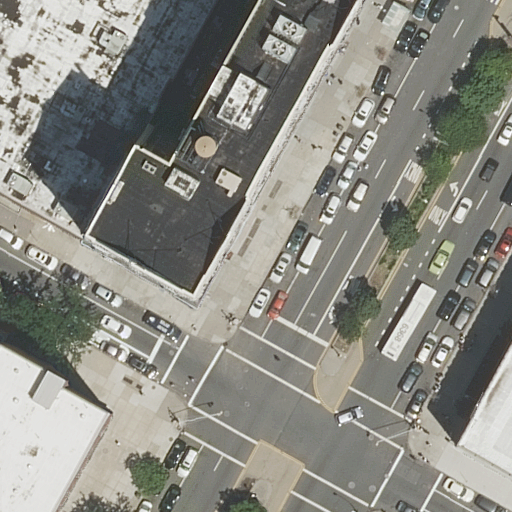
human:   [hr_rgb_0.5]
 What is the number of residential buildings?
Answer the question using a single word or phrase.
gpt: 4

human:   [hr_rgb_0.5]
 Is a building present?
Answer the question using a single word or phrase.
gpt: yes

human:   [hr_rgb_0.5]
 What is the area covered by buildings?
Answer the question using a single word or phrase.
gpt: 3559m2

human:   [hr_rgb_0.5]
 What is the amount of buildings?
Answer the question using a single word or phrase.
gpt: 4

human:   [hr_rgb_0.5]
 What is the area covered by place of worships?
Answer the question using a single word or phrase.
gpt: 144m2

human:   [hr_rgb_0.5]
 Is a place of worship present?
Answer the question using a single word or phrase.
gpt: yes

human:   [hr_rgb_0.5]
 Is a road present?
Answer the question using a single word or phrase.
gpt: yes

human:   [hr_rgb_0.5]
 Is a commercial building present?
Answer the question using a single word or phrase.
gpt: no

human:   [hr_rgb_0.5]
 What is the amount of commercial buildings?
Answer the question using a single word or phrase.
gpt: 0

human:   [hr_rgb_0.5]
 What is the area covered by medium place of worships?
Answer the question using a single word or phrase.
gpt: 144m2

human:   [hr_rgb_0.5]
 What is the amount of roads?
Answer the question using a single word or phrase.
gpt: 6

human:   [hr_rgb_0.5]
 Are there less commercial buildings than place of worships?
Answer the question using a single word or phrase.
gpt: yes

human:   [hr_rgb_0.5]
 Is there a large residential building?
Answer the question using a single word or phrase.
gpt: yes

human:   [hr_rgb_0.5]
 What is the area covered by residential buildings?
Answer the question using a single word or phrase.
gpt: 3559m2

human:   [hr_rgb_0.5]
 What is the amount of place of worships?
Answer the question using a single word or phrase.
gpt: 1

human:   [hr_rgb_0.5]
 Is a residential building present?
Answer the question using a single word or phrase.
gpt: yes

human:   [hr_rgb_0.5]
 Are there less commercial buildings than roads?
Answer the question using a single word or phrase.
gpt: yes

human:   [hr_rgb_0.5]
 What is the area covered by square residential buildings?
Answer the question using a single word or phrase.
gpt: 0m2

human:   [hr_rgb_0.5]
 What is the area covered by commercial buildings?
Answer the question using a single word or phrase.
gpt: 0m2

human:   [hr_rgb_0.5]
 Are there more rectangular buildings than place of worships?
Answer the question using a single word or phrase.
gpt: yes

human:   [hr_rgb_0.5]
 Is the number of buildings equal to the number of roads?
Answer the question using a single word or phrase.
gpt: no

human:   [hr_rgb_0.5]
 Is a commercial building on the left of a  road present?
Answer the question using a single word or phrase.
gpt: no

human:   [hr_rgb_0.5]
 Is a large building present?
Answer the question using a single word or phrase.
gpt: yes

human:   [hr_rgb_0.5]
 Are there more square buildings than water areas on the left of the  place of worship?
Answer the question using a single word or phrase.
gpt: no

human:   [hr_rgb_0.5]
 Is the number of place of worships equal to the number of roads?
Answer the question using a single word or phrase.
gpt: no

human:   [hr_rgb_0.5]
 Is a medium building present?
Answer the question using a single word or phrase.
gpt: yes

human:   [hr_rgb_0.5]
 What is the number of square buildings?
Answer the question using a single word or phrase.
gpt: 0

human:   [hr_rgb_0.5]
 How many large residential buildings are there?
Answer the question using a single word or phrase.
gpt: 2

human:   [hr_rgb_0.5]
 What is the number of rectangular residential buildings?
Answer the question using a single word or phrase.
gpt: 3

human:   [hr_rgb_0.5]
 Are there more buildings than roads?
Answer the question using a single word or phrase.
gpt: no

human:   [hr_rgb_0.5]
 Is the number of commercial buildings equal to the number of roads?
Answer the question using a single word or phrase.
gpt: no

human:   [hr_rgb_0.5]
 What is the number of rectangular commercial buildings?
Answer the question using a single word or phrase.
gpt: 0

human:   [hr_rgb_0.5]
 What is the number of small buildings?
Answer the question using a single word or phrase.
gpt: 0

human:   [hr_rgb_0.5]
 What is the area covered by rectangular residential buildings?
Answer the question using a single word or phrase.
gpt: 3074m2

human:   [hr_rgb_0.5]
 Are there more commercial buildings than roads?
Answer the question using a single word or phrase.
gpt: no

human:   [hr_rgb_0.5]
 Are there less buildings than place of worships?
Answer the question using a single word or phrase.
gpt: no

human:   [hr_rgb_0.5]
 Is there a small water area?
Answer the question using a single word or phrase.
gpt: no

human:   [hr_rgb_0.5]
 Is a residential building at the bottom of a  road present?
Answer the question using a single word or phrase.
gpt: yes

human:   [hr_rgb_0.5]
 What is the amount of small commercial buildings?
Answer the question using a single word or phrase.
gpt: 0

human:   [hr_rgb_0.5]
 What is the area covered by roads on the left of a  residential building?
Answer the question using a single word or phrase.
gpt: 0m2

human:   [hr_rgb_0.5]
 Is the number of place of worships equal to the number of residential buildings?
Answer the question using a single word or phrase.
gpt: no

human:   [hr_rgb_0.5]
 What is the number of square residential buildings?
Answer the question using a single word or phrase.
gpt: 0

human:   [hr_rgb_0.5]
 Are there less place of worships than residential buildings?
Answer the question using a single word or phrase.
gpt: yes

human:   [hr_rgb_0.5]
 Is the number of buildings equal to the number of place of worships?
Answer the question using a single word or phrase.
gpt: no

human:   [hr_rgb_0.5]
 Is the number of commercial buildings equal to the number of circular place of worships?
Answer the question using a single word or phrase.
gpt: yes

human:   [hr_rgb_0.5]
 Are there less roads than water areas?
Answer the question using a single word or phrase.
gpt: no

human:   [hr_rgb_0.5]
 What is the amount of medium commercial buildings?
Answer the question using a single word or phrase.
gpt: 0

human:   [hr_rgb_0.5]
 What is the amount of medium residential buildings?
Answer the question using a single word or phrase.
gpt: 2

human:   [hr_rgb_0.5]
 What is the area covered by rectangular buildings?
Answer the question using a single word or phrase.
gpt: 3074m2

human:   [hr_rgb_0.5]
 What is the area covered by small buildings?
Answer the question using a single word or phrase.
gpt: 0m2

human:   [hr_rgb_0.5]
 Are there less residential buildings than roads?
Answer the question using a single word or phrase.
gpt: yes

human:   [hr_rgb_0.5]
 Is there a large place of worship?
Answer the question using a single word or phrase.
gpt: no

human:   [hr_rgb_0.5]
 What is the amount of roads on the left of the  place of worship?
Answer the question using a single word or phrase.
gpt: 5

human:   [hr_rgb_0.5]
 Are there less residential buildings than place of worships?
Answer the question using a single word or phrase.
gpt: no

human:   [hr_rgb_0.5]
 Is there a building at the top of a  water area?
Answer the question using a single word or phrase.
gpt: no

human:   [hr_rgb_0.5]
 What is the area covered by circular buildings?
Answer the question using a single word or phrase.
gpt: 0m2

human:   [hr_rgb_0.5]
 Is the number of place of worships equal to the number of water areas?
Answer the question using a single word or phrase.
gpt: no

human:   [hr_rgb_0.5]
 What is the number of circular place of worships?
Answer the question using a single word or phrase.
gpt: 0

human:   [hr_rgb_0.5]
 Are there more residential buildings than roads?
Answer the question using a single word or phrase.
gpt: no

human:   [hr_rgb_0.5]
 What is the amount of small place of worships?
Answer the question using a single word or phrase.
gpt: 0

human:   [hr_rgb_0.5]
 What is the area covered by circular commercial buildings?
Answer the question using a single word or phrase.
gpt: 0m2

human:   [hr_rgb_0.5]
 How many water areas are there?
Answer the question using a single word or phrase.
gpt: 0

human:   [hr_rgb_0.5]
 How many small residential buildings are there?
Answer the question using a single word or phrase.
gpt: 0

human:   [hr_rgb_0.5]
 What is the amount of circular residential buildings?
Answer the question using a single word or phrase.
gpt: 0